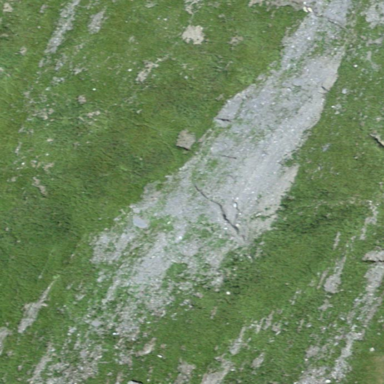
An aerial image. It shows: Natural scree.